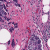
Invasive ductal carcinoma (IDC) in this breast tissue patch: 1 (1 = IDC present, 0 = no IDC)